Interaction volume radius: 10 \u00c5
Interaction volume height: 15 \u00c5
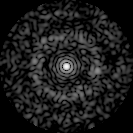
Disorder parameter: 0.8555